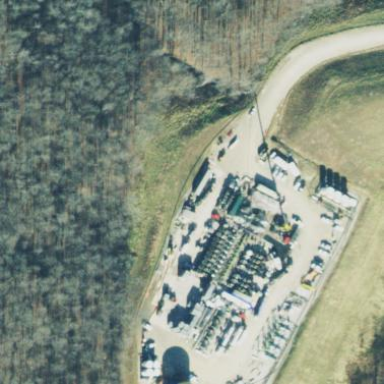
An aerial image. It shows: Industrial area designated for fracking activities.